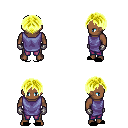
a pixel art fantasy rpg character, male body template, human, dark skin, chain tabard jacket, magenta pants, gold parted hairstyle, metal gloves, black slippers, four views (front, back, left, right), 2x2 character sprite sheet, small pixel art, hard edges, no anti-aliasing